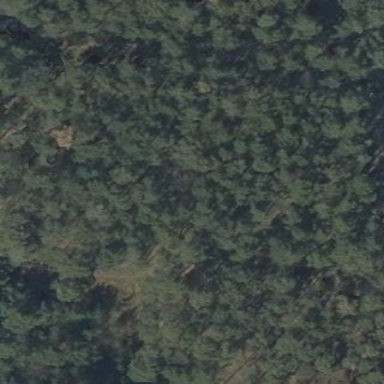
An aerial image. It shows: Forest area.